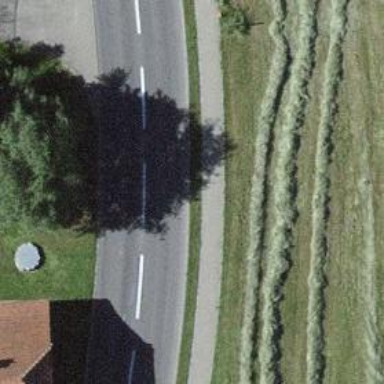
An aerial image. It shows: Tertiary road with asphalt surface.